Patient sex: M
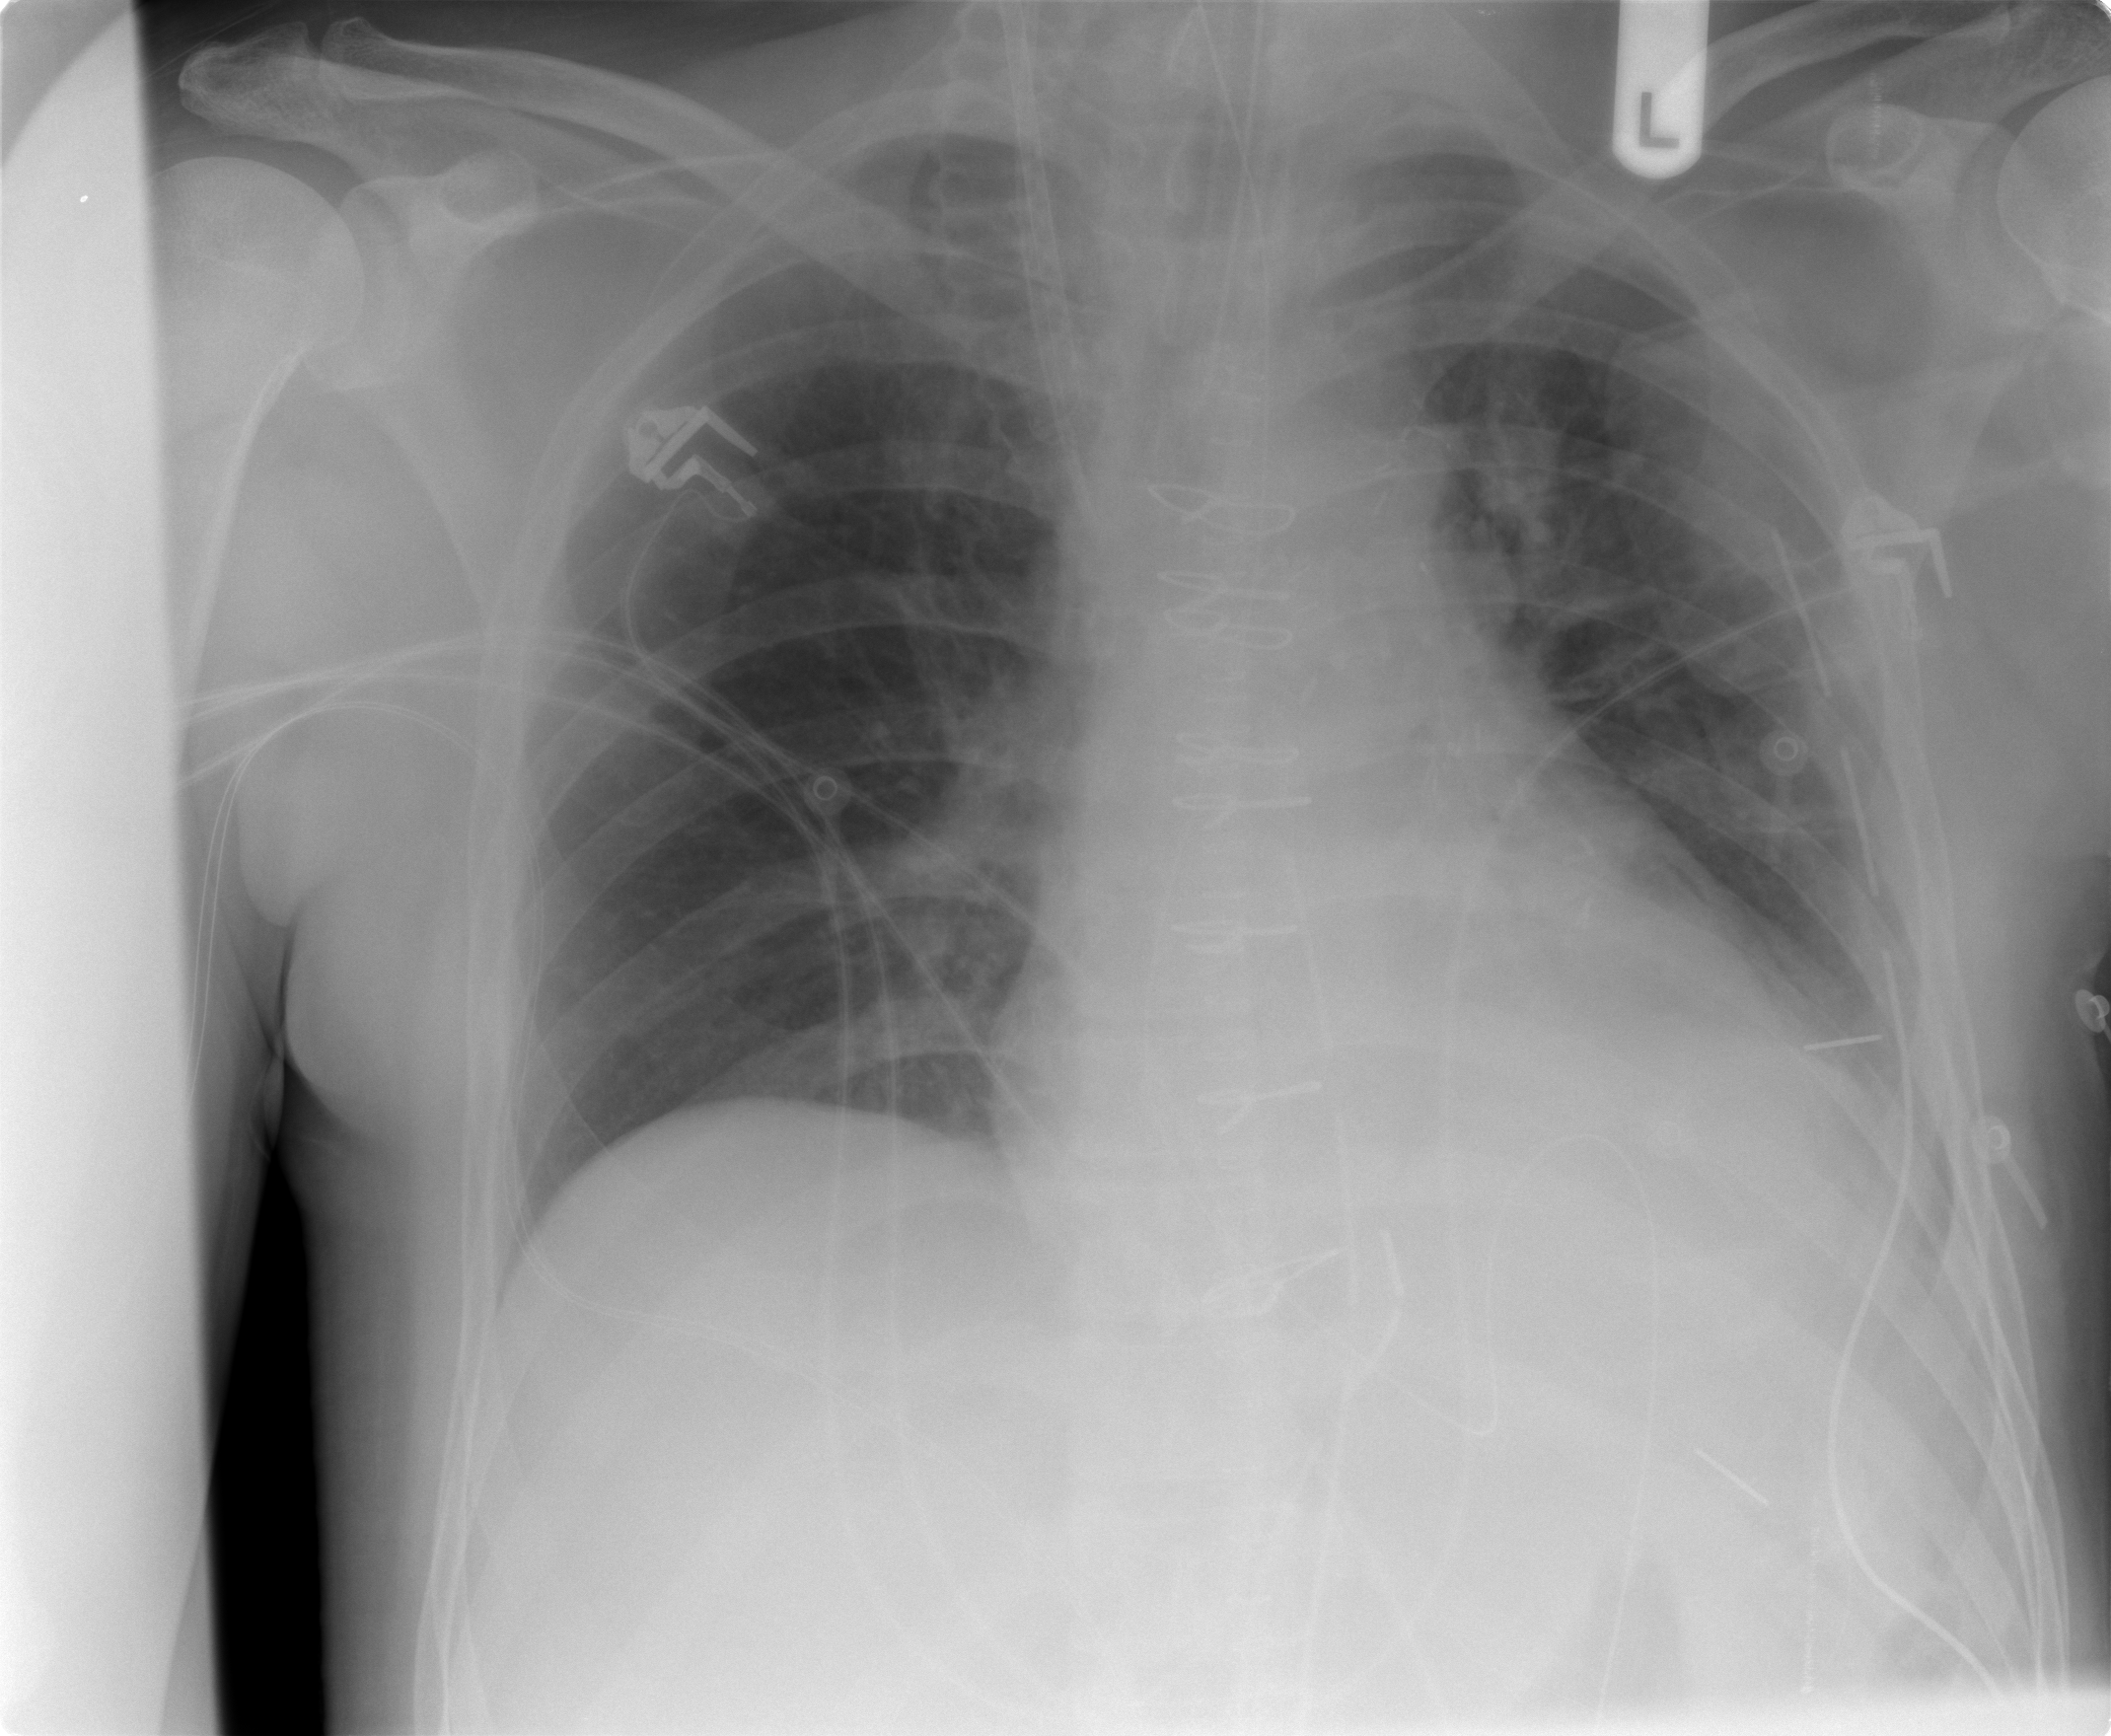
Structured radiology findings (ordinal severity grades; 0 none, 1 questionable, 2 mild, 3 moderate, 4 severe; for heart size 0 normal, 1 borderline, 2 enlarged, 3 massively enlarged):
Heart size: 0
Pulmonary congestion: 0
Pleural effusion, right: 0
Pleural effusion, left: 1
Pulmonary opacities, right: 0
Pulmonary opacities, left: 0
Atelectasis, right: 0
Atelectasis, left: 2